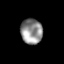
Tissue: prostate
Cell type: Epithelial cells
Senescence score: 0.3393
Nuclear area (px): 540
Mean DAPI intensity: 142.02